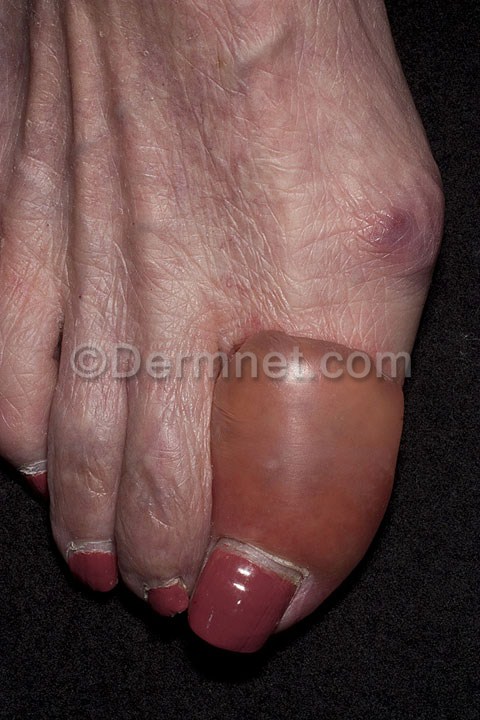
Disease: Bullous Disease Photos